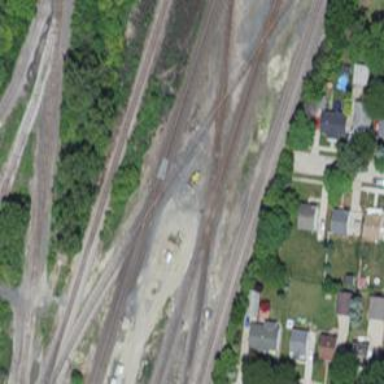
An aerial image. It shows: Railway crossing.